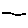
Label: line